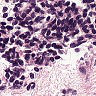
Metastatic tissue present: no